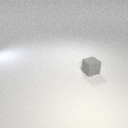
small gray rubber cube